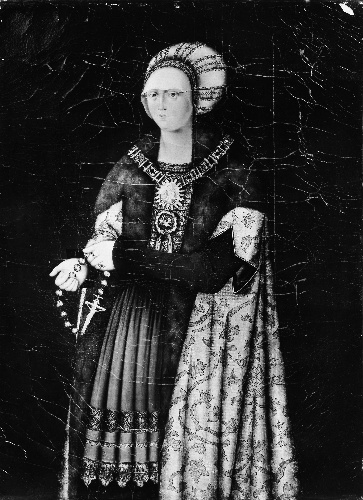
Title: Sophia (1464–1512) of Poland
Artist: Franz Wolfgang Rohrich
Artist bio: German, 1787–1834
Object type: Painting
Classification: Paintings
Medium: Oil on canvas
Dimensions: 30 1/4 x 22 1/4 in. (76.8 x 56.5 cm)
Department: European Paintings
Credit line: Gift of Laura Wolcott Lowndes, in memory of her father, Lucius Tuckerman, 1907
Accession year: 1907
Repository: Metropolitan Museum of Art, New York, NY
Tags: Portraits|Women